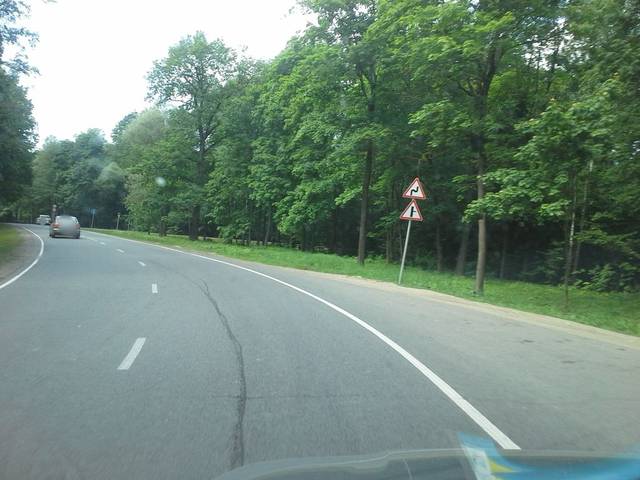
Region: Russia
Coordinates: 55.694, 37.238